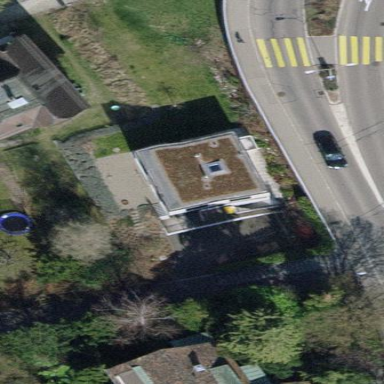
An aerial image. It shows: Simple and straightforward house.